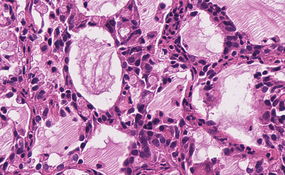
Tumor epithelial tissue: yes
Tumor-associated stroma tissue: no
Normal tissue: no